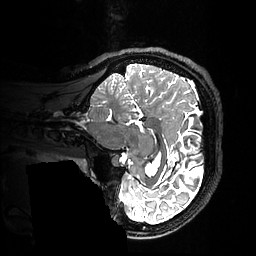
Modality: T2w
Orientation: sagittal
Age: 21
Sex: female
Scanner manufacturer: ge
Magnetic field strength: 3 T
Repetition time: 3.202 s
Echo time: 0.06827 s